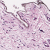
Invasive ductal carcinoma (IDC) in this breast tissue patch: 0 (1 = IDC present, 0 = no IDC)